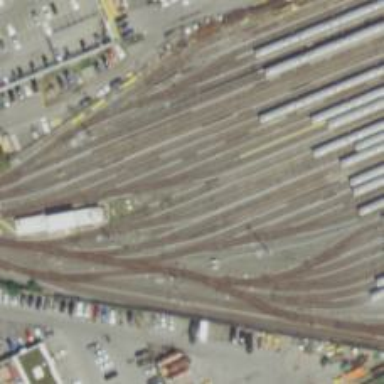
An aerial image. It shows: Electrified rail service yard.